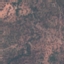
Land use / land cover: HerbaceousVegetation